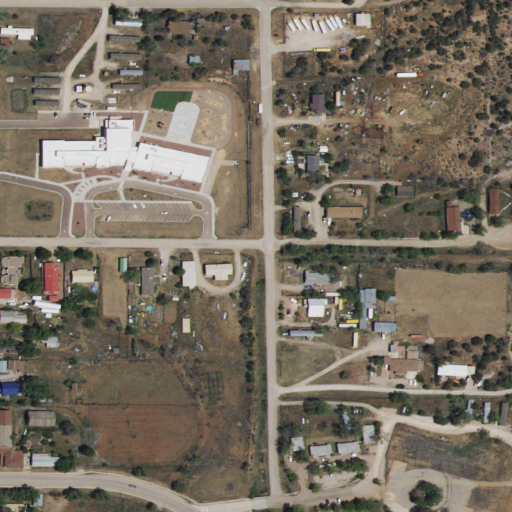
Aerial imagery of valley in New Mexico named Coal Hollow containing open development, shrub, low intensity development, medium intensity development, evergreen forest, high intensity development, and grassland